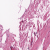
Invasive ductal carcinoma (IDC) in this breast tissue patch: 0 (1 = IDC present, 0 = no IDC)